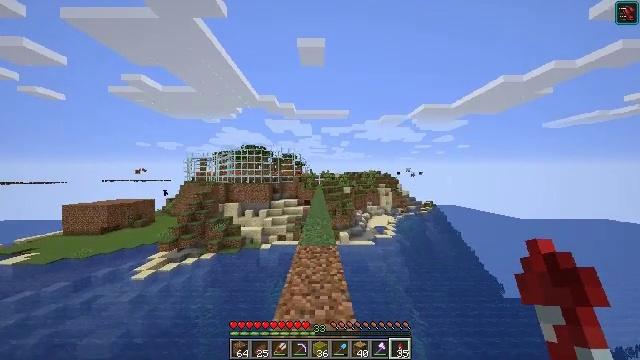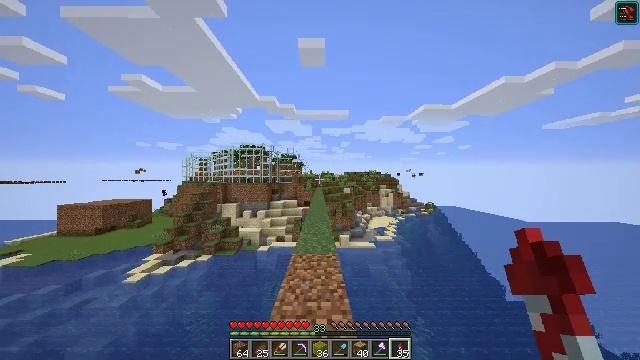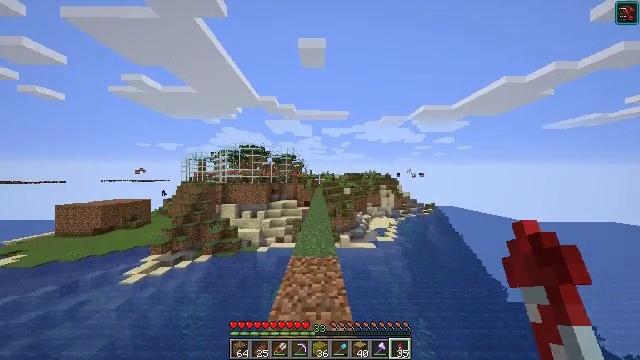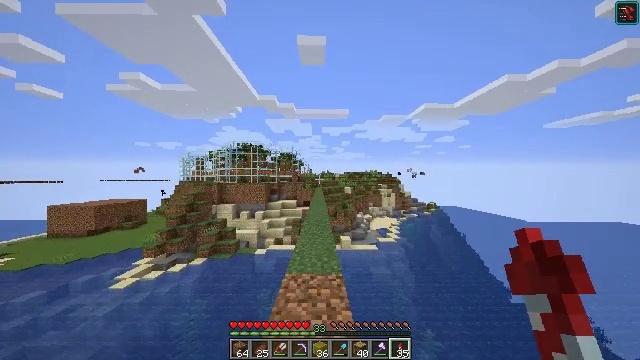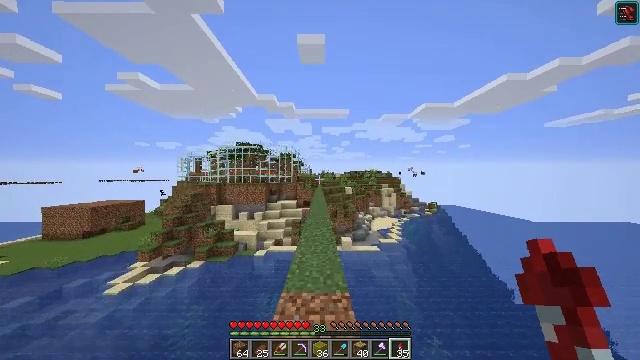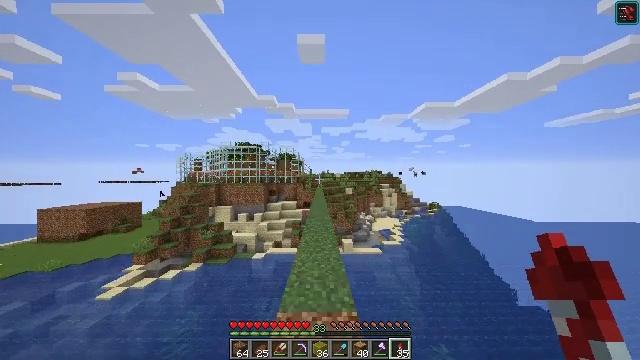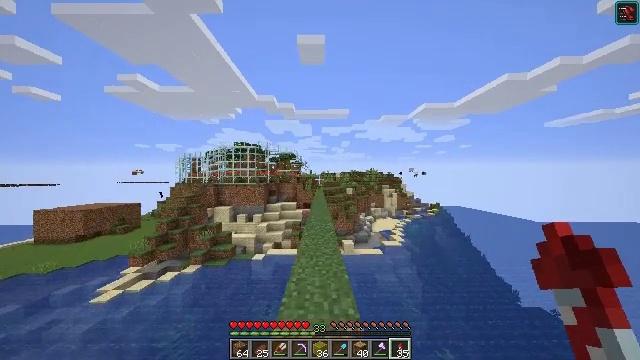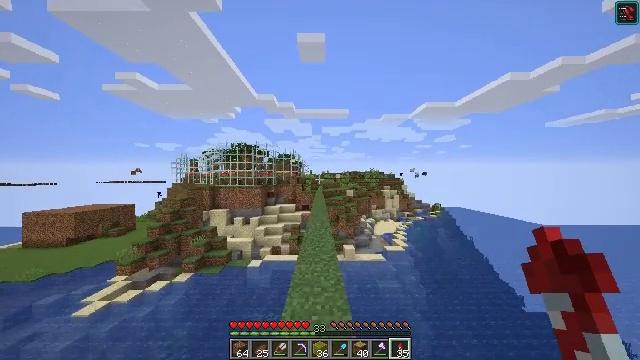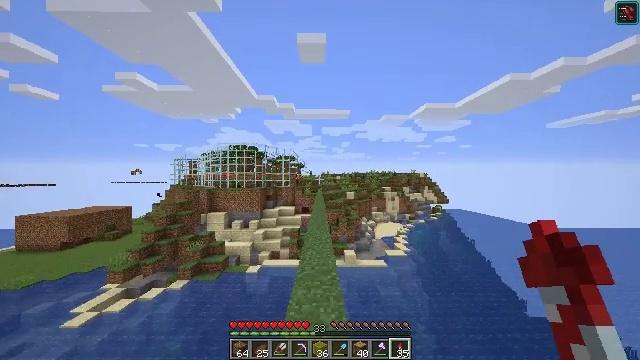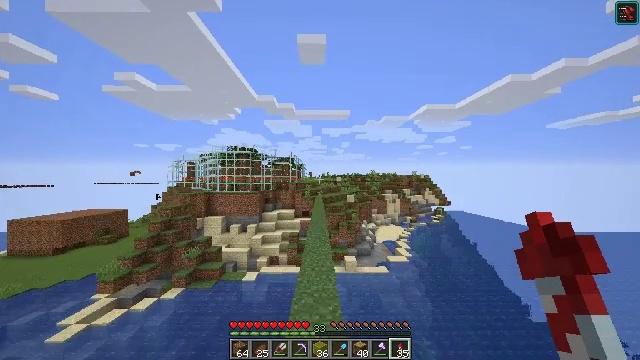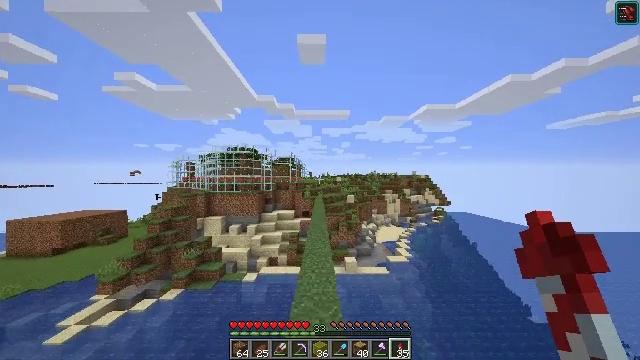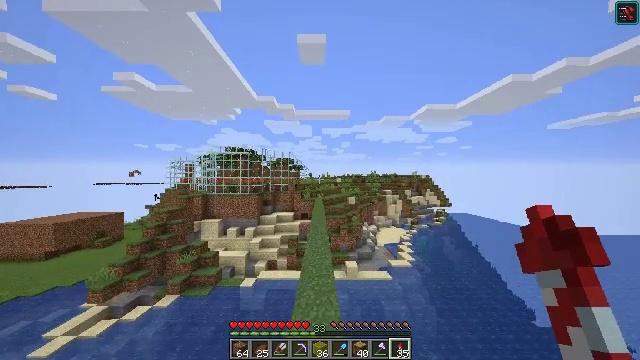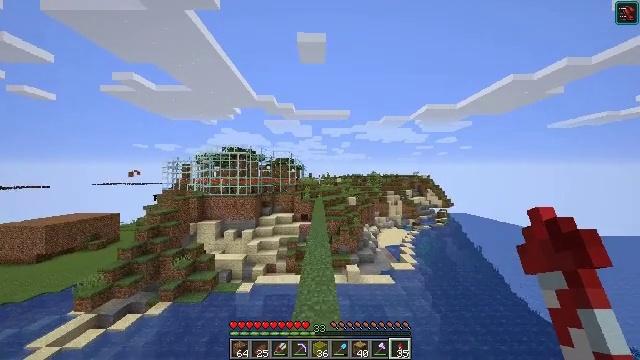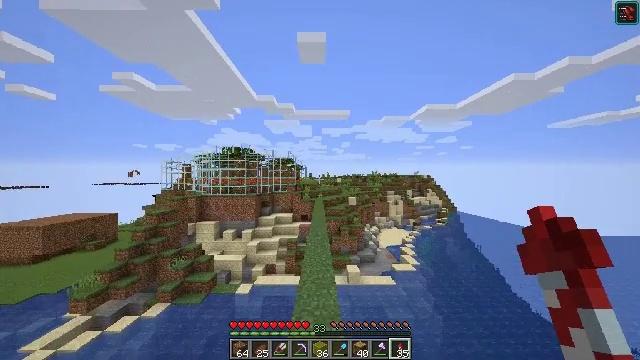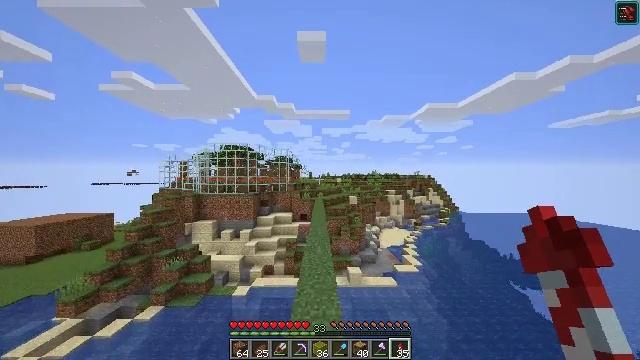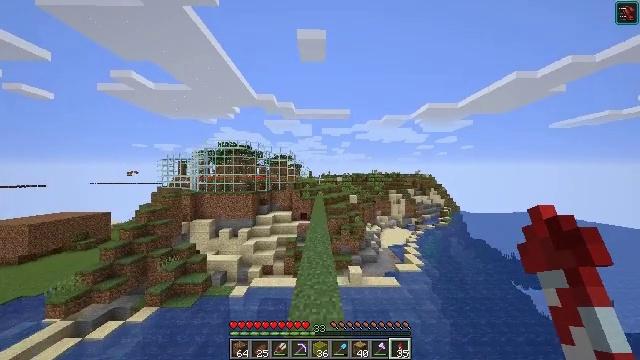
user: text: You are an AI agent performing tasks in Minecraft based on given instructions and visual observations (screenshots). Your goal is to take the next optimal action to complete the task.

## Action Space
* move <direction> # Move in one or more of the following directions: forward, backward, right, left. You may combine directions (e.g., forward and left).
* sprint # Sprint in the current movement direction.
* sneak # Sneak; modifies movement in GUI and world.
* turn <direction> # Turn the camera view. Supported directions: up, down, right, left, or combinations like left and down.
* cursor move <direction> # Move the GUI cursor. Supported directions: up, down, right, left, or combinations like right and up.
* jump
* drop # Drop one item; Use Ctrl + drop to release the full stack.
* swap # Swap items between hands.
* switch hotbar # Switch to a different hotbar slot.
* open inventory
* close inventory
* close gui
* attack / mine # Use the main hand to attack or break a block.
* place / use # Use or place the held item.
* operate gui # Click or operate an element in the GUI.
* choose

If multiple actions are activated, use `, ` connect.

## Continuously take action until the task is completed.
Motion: motion action
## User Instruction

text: Combine honeycombs to craft the honeycomb block.
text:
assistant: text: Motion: move forward, attack / mine
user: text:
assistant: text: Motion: move forward, attack / mine
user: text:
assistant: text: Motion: move forward, attack / mine
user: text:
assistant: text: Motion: move forward, attack / mine
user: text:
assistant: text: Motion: move forward, attack / mine
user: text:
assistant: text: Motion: move forward, attack / mine
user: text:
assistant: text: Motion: move forward, attack / mine, jump
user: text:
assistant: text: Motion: move forward, attack / mine, jump
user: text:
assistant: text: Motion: move forward, attack / mine, jump
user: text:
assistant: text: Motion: move forward, attack / mine, jump
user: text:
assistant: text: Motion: move forward, attack / mine, jump
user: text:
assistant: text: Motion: move forward, attack / mine, jump
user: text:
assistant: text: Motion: move forward, attack / mine, jump
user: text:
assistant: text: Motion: move forward, attack / mine, jump
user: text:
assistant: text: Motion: move forward, attack / mine, jump
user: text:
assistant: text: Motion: move forward, attack / mine, jump
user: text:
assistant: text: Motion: move forward, attack / mine, jump
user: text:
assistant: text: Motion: move forward, attack / mine, jump
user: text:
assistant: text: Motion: move forward, attack / mine, jump
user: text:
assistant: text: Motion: move forward, attack / mine, jump
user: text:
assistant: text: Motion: move forward, attack / mine, jump
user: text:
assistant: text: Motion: move forward, attack / mine, jump
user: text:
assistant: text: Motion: move forward, attack / mine, jump
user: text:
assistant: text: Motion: move forward, attack / mine, jump
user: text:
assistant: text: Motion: move forward, attack / mine, jump
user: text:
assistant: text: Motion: move forward, attack / mine, jump
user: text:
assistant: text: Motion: move forward, attack / mine, jump
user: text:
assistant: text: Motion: move forward, attack / mine, jump
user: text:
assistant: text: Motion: move forward, attack / mine, jump
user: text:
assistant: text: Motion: move forward, attack / mine, jump